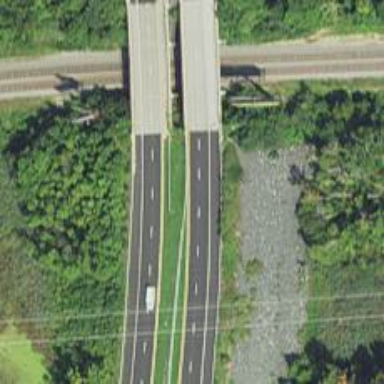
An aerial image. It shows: Bridge over trunk highway with expressway.